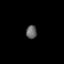
Tissue: lung
Cell type: Epithelial cells
Senescence score: 0.1847
Nuclear area (px): 136
Mean DAPI intensity: 103.868